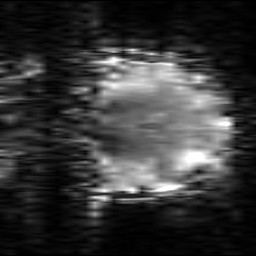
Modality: T2starw
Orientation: coronal
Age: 36
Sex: female
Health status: healthy
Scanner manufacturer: siemens
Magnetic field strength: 3 T
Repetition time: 0.7 s
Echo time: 0.02 s